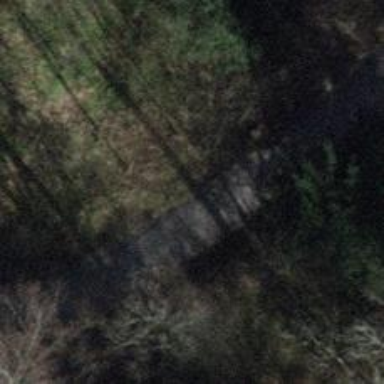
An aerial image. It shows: Gravel path with excellent visibility for trails.